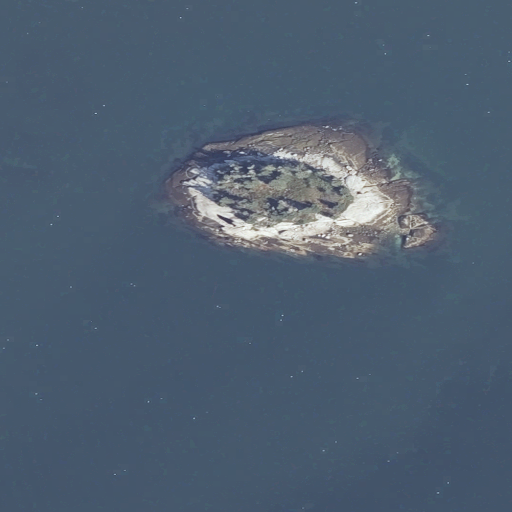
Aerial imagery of island in Maine named Ewe Island containing open water, herbaceous wetlands, and barren land